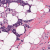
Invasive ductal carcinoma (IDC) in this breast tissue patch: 1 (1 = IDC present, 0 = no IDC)